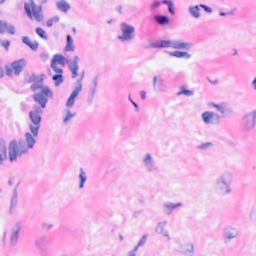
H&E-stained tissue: Breast